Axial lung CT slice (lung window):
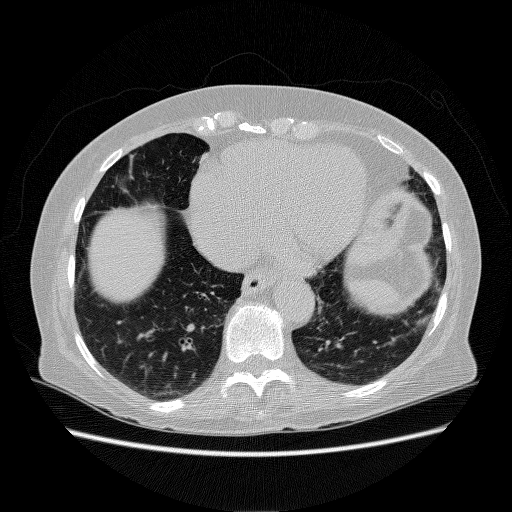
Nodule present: no